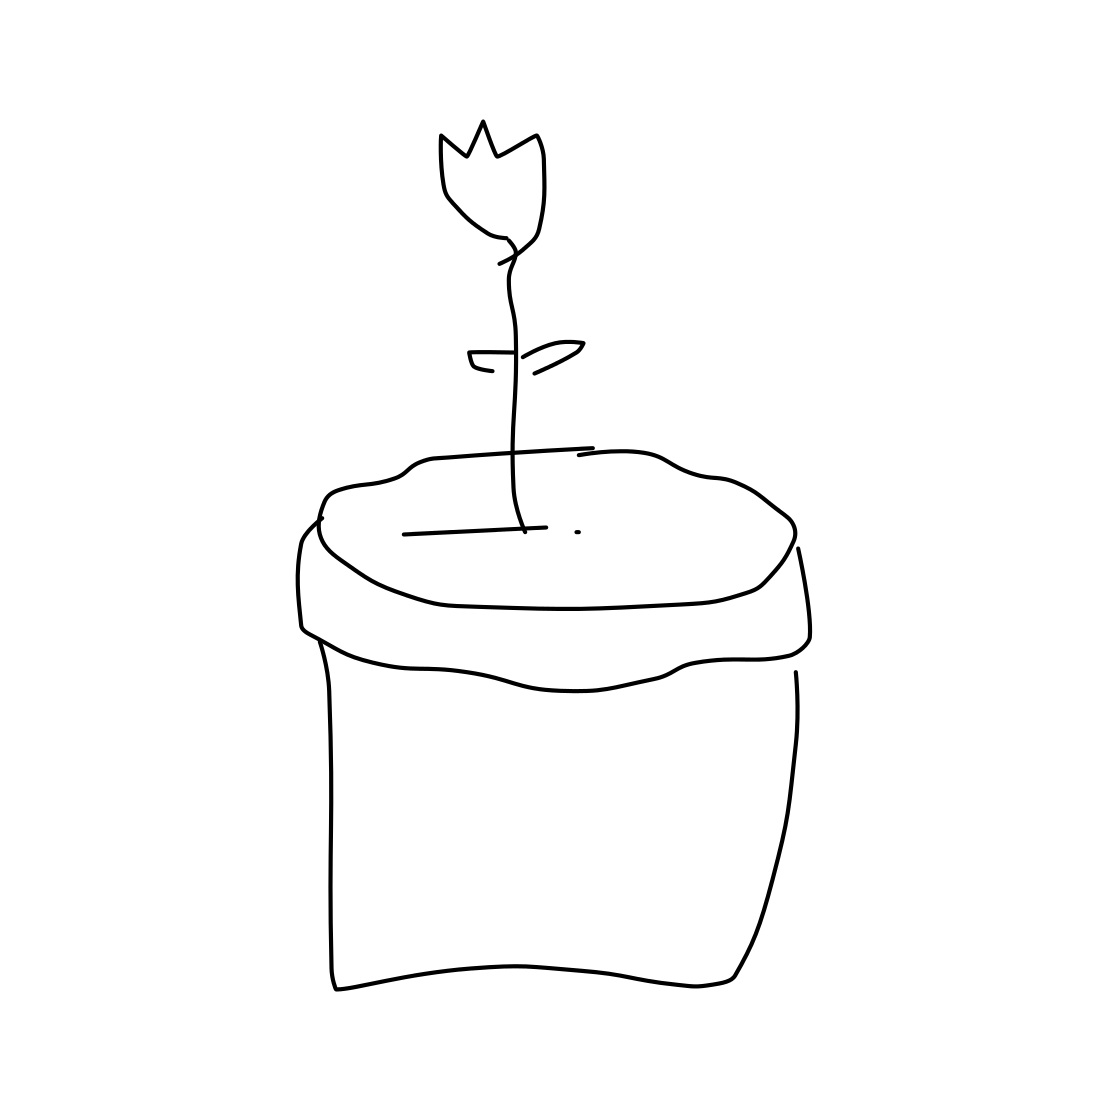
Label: potted plant